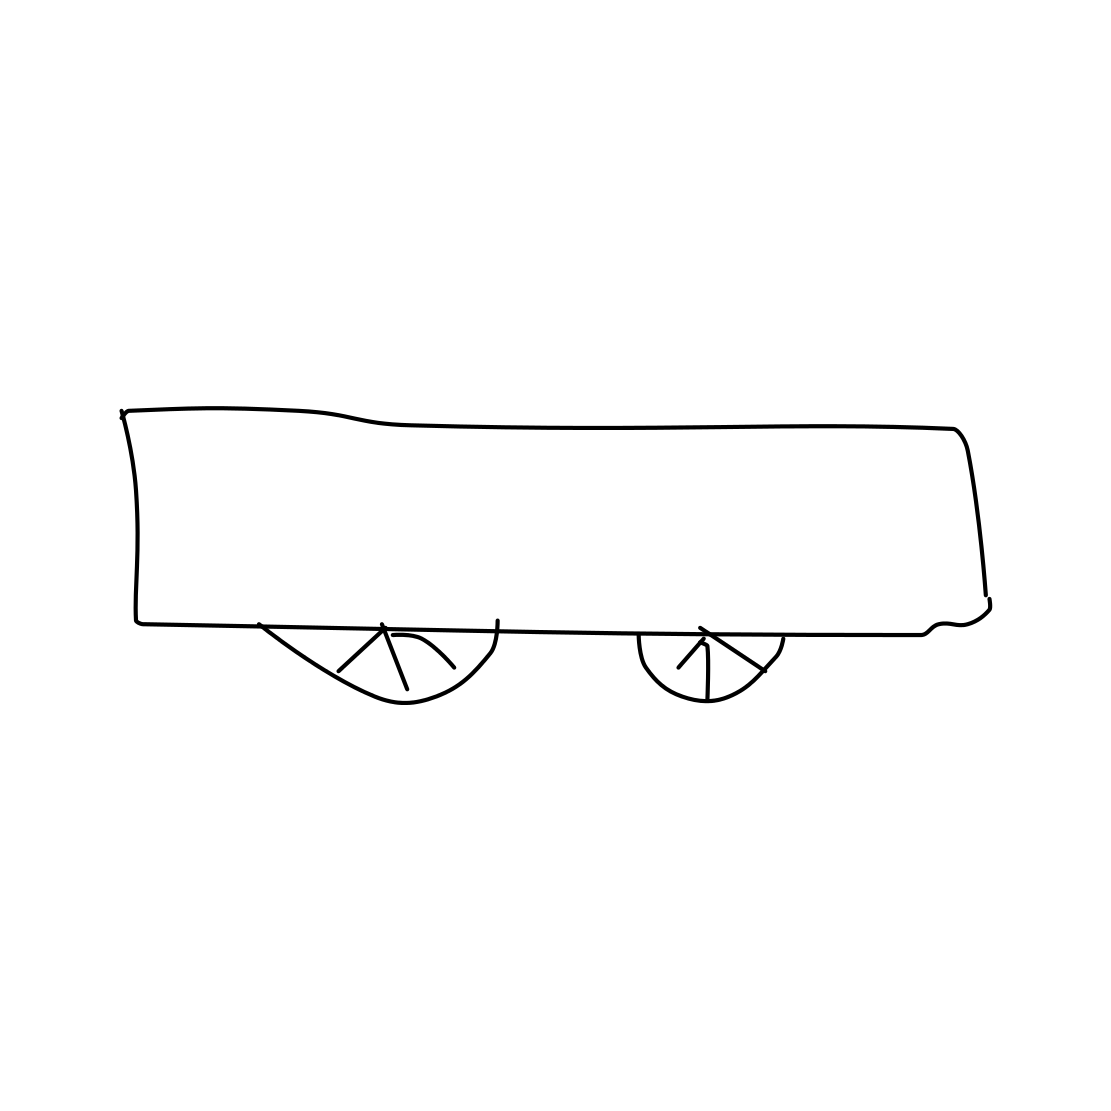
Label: snowboard